Aerial crown-view tile of a tropical tree (Barro Colorado Island, Panama), acquired 20250915:
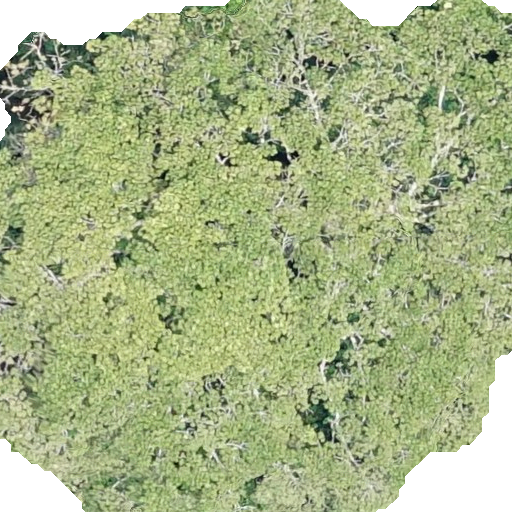
Species: Sterculia apetala
GBIF accepted scientific name: Sterculia apetala
Crown area: 410.278 m²